Field crop: tomato
Growth stage: 1
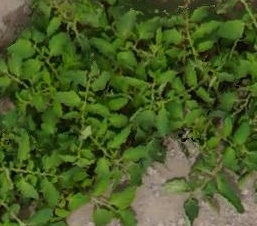
Species: tomato